Question: I am trying to compute a covariance matrix on time series data of stocks (with a sample of it shown here). I am trying to put together a code that allows me to compute the covariances for flexible dates and place it in a matrix table. However I keep getting stumpted by the #N/A values. Is there any way to get the rows that include #N/A values to be ignored in the calculation and thus allow me to get a covariance value? Do I need to sort the data first? Hints on making the code flexible to different date ranges would also be appreciated. Many thanks
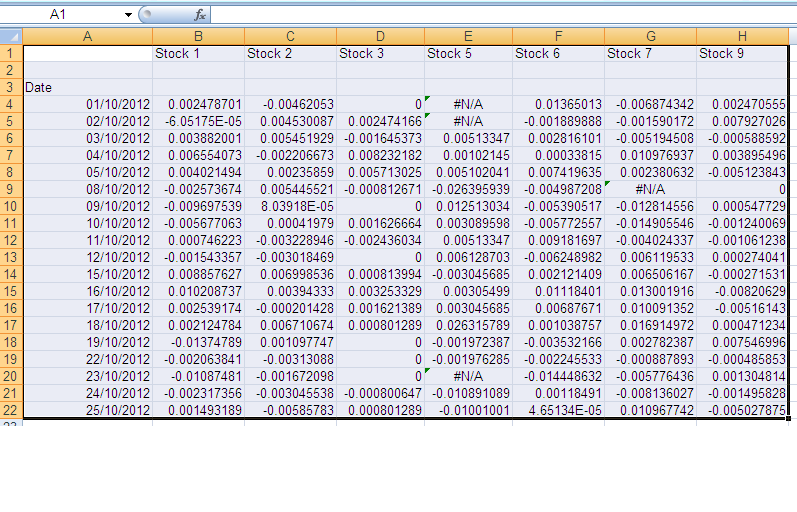
Answer: ISNA function can be used to check for a #N/A (value not available) error.
eg ='IF(ISNA(B1),"",B1)' It would check for #N/A in cell B1 and if its true it would make it blank or anything which you want to specify else it would print B1 value.